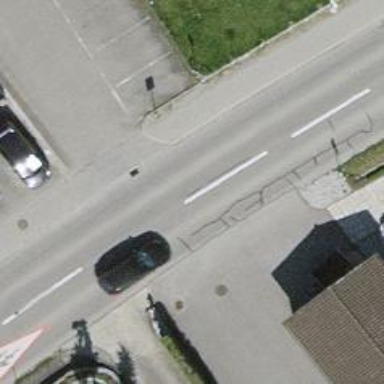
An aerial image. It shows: Asphalt parking aisle designated as service road.